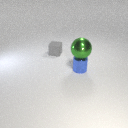
small blue metal cylinder in front of small gray rubber cube